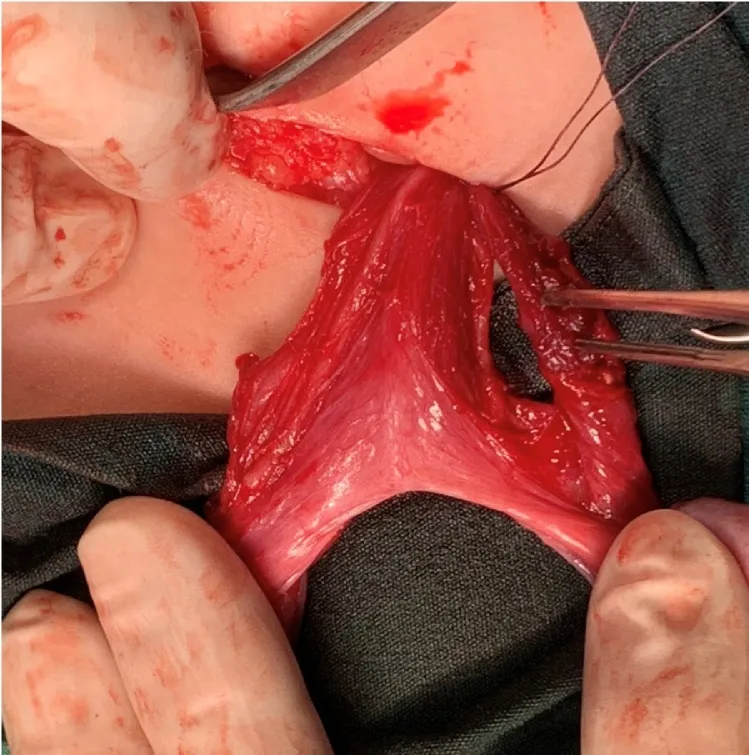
An intraoperative picture showing the dissection of both cords with two separate vas deferenses.
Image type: medical_photograph (other_medical_photograph)